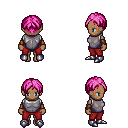
a pixel art fantasy rpg character, female body template, human, dark skin, steel chest armor, red pants, pink parted hairstyle, cloth bracers, metal boots, four views (front, back, left, right), 2x2 character sprite sheet, small pixel art, hard edges, no anti-aliasing